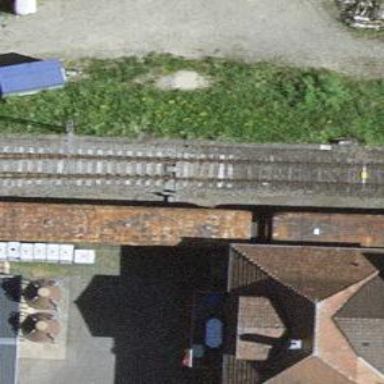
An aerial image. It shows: Railway switch.